Question: I have an application that needs to plot at least over 5k data points and the size can nearly be limitless.
The plot goes:
X-Axis -> DateTime
Y-Axis -> Temperature
This is my current plot
'''
var plot1 = $.jqplot('chartdiv', dataArray, {
title: 'Default Date Axis',
axes: { xaxis: { renderer: $.jqplot.DateAxisRenderer } },
series: [{ lineWidth: 4, markerOptions: { style: 'square' } }],
numberTicks: 10
});
'''
with data array containing at least 5k points in the ['Date', 'Temperature'] format.

The problem with this is that it'x extremely inefficient and makes the browser freeze up. I don't need it to literally put a label on every datapoint, maybe a few. Can anyone give me tips on how to optimize this?
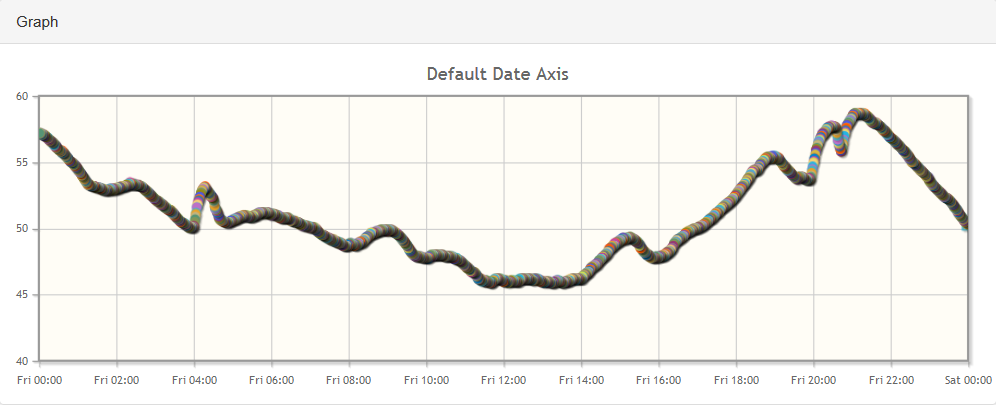
Answer: You can get better performance by changing your marker types and removing shadows. I've been using these options in my plots with pretty good success:
'''
seriesDefaults: {
lineWidth: 1, shadow: false,
rendererOptions: { smooth: false },
markerOptions: { show: true, shadow: false, size: 2 }
}
'''
Here's an example which adds 50k points to a jqplot: <URL>
We have a project where we are consistently plotting 20-30k points fairly quickly. Once we start getting towards around 100k points it's still quick to display but zooming and interacting with the plot starts to have lag times of 1-3 seconds but still doesn't freeze up the browser. We experience more delay in bringing the data in from our database then actual draw time for jqplot.
I haven't looked much in to plotting sets much bigger than 100k, but after that you may want to start grouping the data serverside to limit the number of points and then expand them as you zoom in for more detail.